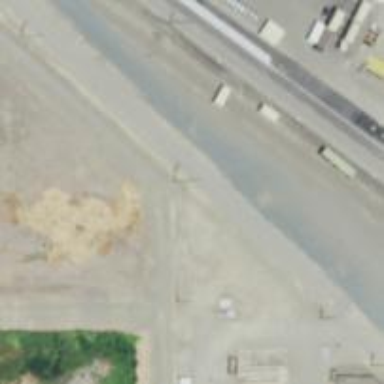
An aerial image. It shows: Railway yard.